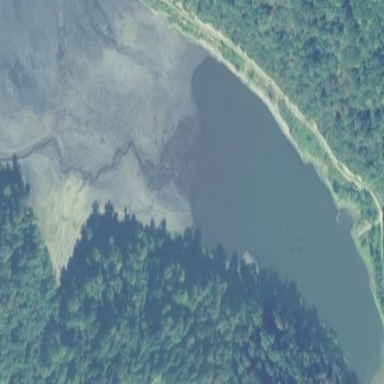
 man-made structure used for waste disposal in mining activities."